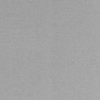
Label: dusty